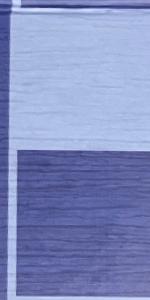
Label: Empty